Aerial crown-view tile of a tropical tree (Barro Colorado Island, Panama), acquired 20250512:
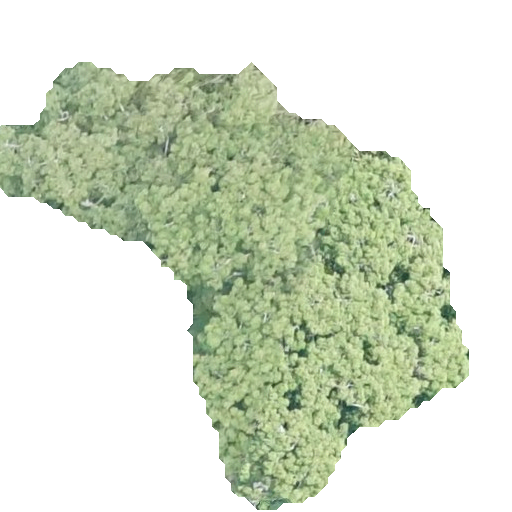
Species: Ceiba pentandra
GBIF accepted scientific name: Ceiba pentandra
Crown area: 163.497 m²